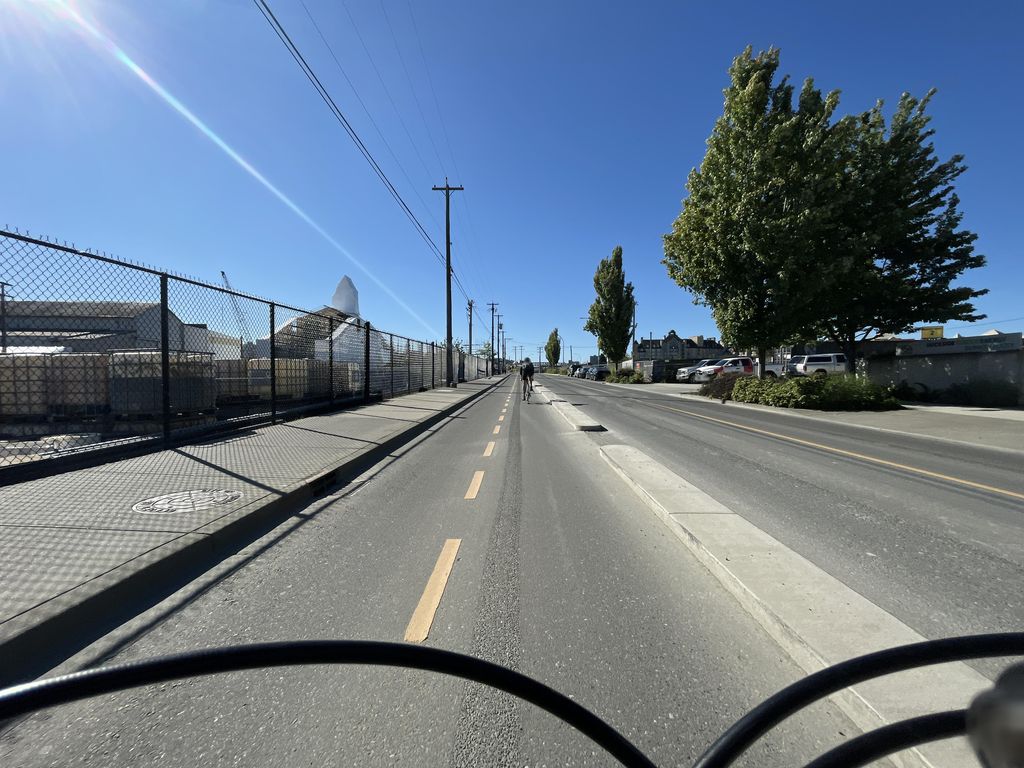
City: victoria